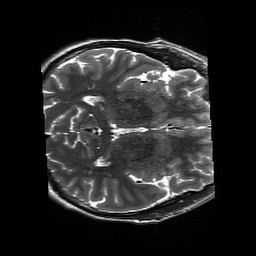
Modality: T2w
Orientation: axial
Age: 21
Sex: male
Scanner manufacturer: siemens
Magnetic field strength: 3 T
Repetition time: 13.52 s
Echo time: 0.088 s